Field crop: tomato
Growth stage: 1
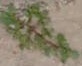
Species: portulaca